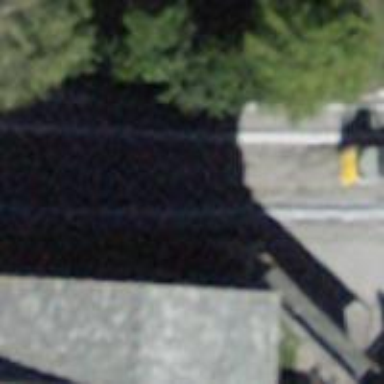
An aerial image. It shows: Bus stop with platform for public transport.